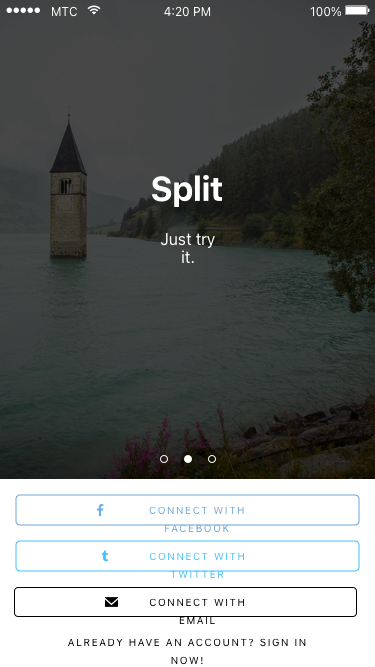
Text in this UI design:
Already have an account? Sign in now!
Just try it.